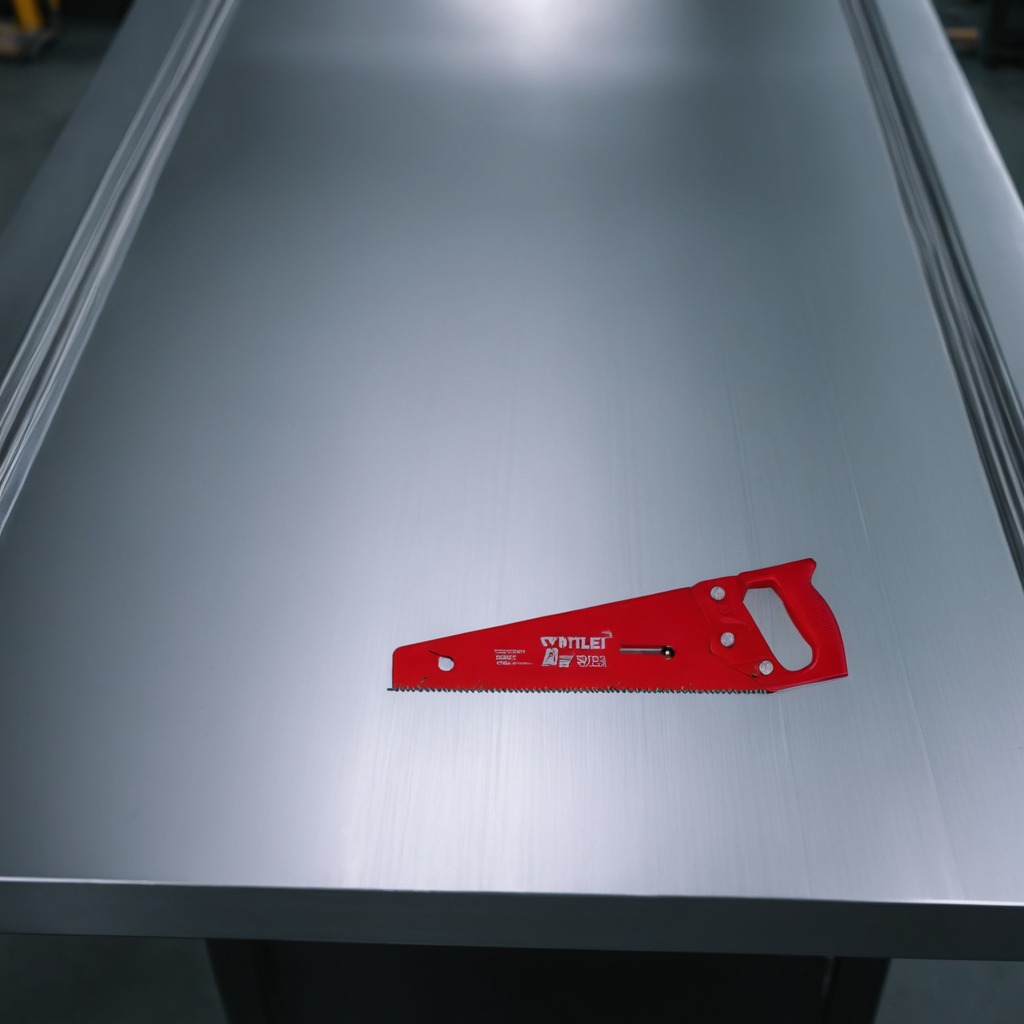
A metal saw is lying on the metal table in a machine shop under fluorescent lights.